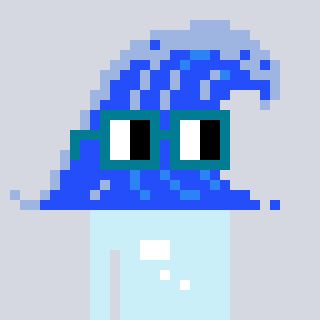
a pixel art character with square dark green glasses, a wave-shaped head and a cold-colored body on a cool background